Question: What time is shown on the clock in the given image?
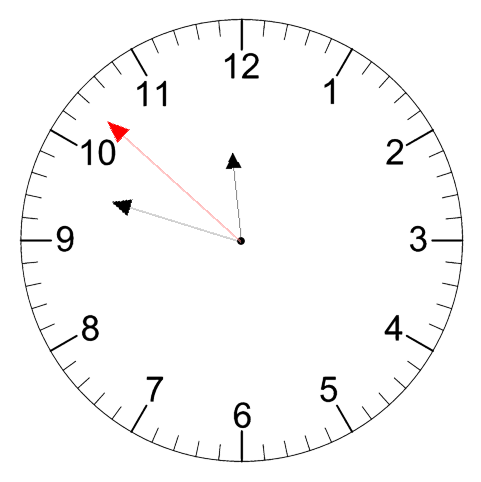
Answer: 11:47:52